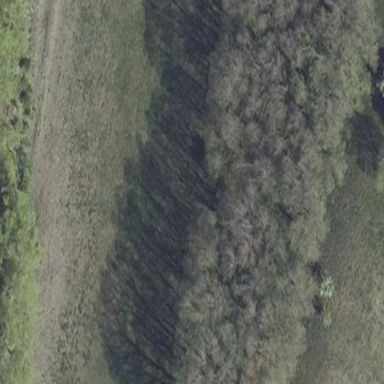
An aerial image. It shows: Deciduous broadleaved woodland.